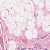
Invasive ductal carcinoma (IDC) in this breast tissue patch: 0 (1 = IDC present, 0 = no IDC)